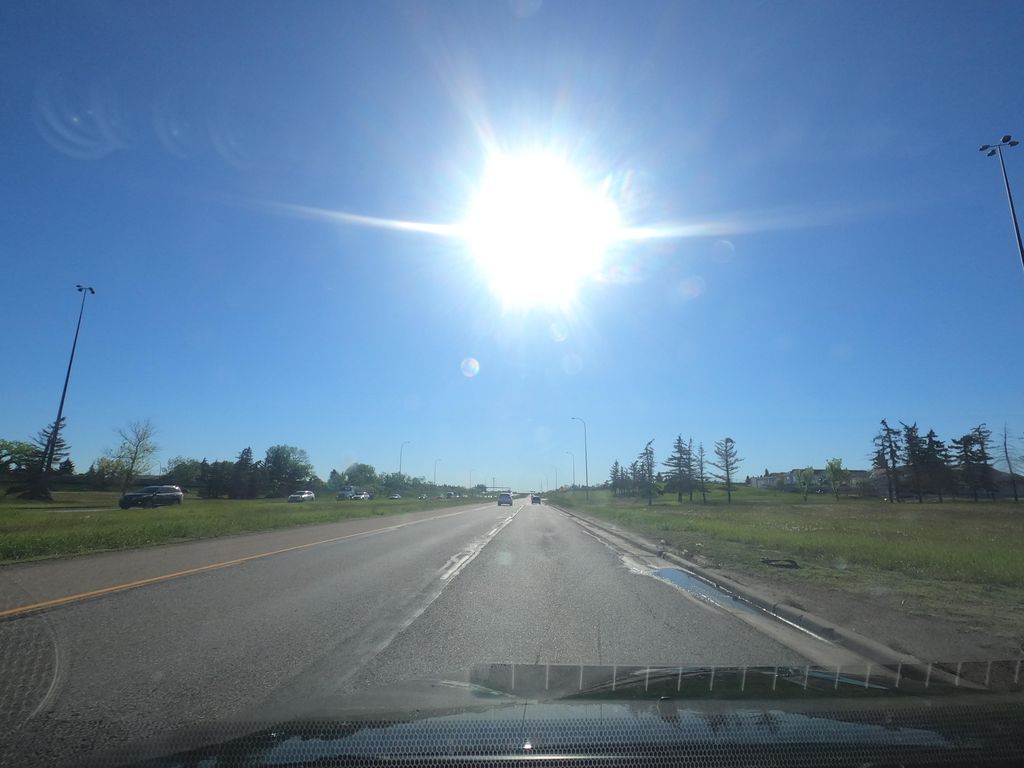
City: calgary